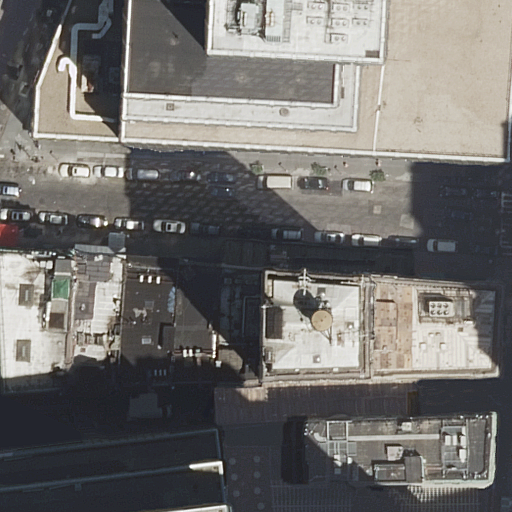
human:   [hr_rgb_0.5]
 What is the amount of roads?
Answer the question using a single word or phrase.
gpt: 3

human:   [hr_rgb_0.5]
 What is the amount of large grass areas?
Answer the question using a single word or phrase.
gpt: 0

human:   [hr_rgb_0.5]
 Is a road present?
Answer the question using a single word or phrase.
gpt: yes

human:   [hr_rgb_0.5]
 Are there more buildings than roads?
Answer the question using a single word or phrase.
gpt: yes

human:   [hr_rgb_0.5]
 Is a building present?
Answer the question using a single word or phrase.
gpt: yes

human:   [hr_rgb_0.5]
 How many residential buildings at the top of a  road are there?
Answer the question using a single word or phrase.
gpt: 8

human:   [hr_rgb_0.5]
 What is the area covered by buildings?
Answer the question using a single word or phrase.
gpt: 6269m2

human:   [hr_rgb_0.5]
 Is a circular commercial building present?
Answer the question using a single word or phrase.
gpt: no

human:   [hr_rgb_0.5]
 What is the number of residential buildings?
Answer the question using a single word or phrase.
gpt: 10

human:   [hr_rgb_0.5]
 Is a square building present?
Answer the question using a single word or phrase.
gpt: no

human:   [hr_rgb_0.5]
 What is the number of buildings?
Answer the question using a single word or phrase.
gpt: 10

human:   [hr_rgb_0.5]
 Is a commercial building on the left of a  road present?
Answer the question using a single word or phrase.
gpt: no

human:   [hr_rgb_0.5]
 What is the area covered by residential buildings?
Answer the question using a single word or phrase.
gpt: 6269m2

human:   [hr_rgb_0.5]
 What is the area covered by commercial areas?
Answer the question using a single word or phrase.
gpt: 0m2

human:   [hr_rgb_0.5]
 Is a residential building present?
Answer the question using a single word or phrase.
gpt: yes

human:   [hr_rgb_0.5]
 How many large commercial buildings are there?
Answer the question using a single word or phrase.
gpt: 0

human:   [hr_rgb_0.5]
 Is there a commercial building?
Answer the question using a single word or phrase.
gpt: no

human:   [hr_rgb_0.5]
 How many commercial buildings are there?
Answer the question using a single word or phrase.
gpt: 0

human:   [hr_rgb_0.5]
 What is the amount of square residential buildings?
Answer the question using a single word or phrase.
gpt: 0

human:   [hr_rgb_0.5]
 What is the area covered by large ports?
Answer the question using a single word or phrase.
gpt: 0m2

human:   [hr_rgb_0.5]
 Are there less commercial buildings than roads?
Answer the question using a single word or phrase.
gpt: yes

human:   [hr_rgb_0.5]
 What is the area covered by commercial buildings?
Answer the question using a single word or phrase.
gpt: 0m2

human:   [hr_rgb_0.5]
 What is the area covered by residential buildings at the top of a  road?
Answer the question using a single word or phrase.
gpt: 5201m2

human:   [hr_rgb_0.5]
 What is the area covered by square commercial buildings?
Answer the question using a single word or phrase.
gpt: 0m2

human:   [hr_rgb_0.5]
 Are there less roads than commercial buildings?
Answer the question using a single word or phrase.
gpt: no

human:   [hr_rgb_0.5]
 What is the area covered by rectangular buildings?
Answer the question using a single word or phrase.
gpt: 3536m2

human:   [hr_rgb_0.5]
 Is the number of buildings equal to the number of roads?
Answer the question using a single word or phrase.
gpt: no

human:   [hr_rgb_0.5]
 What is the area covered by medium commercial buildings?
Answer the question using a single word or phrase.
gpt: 0m2

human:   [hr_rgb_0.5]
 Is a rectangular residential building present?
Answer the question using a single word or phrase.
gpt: yes

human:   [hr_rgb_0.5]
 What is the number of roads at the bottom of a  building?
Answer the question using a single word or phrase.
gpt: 2

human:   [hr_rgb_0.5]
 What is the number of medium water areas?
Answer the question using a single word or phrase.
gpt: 0

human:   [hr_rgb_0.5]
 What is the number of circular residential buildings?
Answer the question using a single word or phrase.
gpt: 0

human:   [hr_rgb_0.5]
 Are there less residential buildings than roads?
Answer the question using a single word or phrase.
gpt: no

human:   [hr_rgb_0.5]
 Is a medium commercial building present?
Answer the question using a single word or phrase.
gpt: no

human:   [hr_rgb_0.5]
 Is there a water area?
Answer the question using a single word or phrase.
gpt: no

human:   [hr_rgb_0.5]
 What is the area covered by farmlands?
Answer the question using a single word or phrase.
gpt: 0m2

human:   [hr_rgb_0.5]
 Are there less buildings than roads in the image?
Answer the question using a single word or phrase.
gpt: no

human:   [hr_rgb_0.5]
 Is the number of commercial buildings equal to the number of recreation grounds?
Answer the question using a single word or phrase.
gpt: yes

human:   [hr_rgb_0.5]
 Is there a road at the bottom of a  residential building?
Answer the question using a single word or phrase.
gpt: yes

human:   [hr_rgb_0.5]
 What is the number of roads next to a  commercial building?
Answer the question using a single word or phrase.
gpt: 0

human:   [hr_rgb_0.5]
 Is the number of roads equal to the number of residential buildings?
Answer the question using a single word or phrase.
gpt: no

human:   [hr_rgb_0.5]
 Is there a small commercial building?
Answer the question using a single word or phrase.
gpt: no

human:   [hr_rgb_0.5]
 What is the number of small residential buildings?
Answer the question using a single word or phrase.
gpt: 0

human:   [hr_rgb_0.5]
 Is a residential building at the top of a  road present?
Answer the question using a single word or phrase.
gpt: yes

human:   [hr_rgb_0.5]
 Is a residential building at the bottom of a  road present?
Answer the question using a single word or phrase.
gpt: yes

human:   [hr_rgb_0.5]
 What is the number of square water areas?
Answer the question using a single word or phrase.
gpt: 0

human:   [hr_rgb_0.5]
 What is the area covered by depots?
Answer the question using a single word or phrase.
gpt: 0m2

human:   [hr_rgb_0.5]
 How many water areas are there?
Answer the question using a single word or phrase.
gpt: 0

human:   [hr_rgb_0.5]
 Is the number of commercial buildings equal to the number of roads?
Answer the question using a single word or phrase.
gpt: no

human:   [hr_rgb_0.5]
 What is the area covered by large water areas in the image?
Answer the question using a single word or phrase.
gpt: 0m2

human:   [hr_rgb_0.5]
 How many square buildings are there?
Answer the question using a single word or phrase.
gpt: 0

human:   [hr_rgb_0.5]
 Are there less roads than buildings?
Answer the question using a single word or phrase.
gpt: yes

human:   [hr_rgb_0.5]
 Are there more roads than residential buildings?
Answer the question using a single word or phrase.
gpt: no

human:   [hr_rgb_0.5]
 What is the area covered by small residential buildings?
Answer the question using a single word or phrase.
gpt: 0m2

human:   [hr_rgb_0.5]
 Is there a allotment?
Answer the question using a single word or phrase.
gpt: no

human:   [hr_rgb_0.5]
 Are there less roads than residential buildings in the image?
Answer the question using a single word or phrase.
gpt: yes

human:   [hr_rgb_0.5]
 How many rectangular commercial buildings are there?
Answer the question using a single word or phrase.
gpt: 0

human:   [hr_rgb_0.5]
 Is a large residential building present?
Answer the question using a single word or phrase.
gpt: yes

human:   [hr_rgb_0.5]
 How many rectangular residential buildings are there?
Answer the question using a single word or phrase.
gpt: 9

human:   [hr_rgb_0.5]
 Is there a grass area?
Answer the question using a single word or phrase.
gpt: no

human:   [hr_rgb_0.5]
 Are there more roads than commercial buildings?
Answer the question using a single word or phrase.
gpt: yes

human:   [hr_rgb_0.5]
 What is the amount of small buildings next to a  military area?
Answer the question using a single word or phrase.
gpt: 0

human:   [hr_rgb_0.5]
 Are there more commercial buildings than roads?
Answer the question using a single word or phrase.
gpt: no

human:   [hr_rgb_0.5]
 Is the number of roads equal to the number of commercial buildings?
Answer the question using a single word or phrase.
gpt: no